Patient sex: M
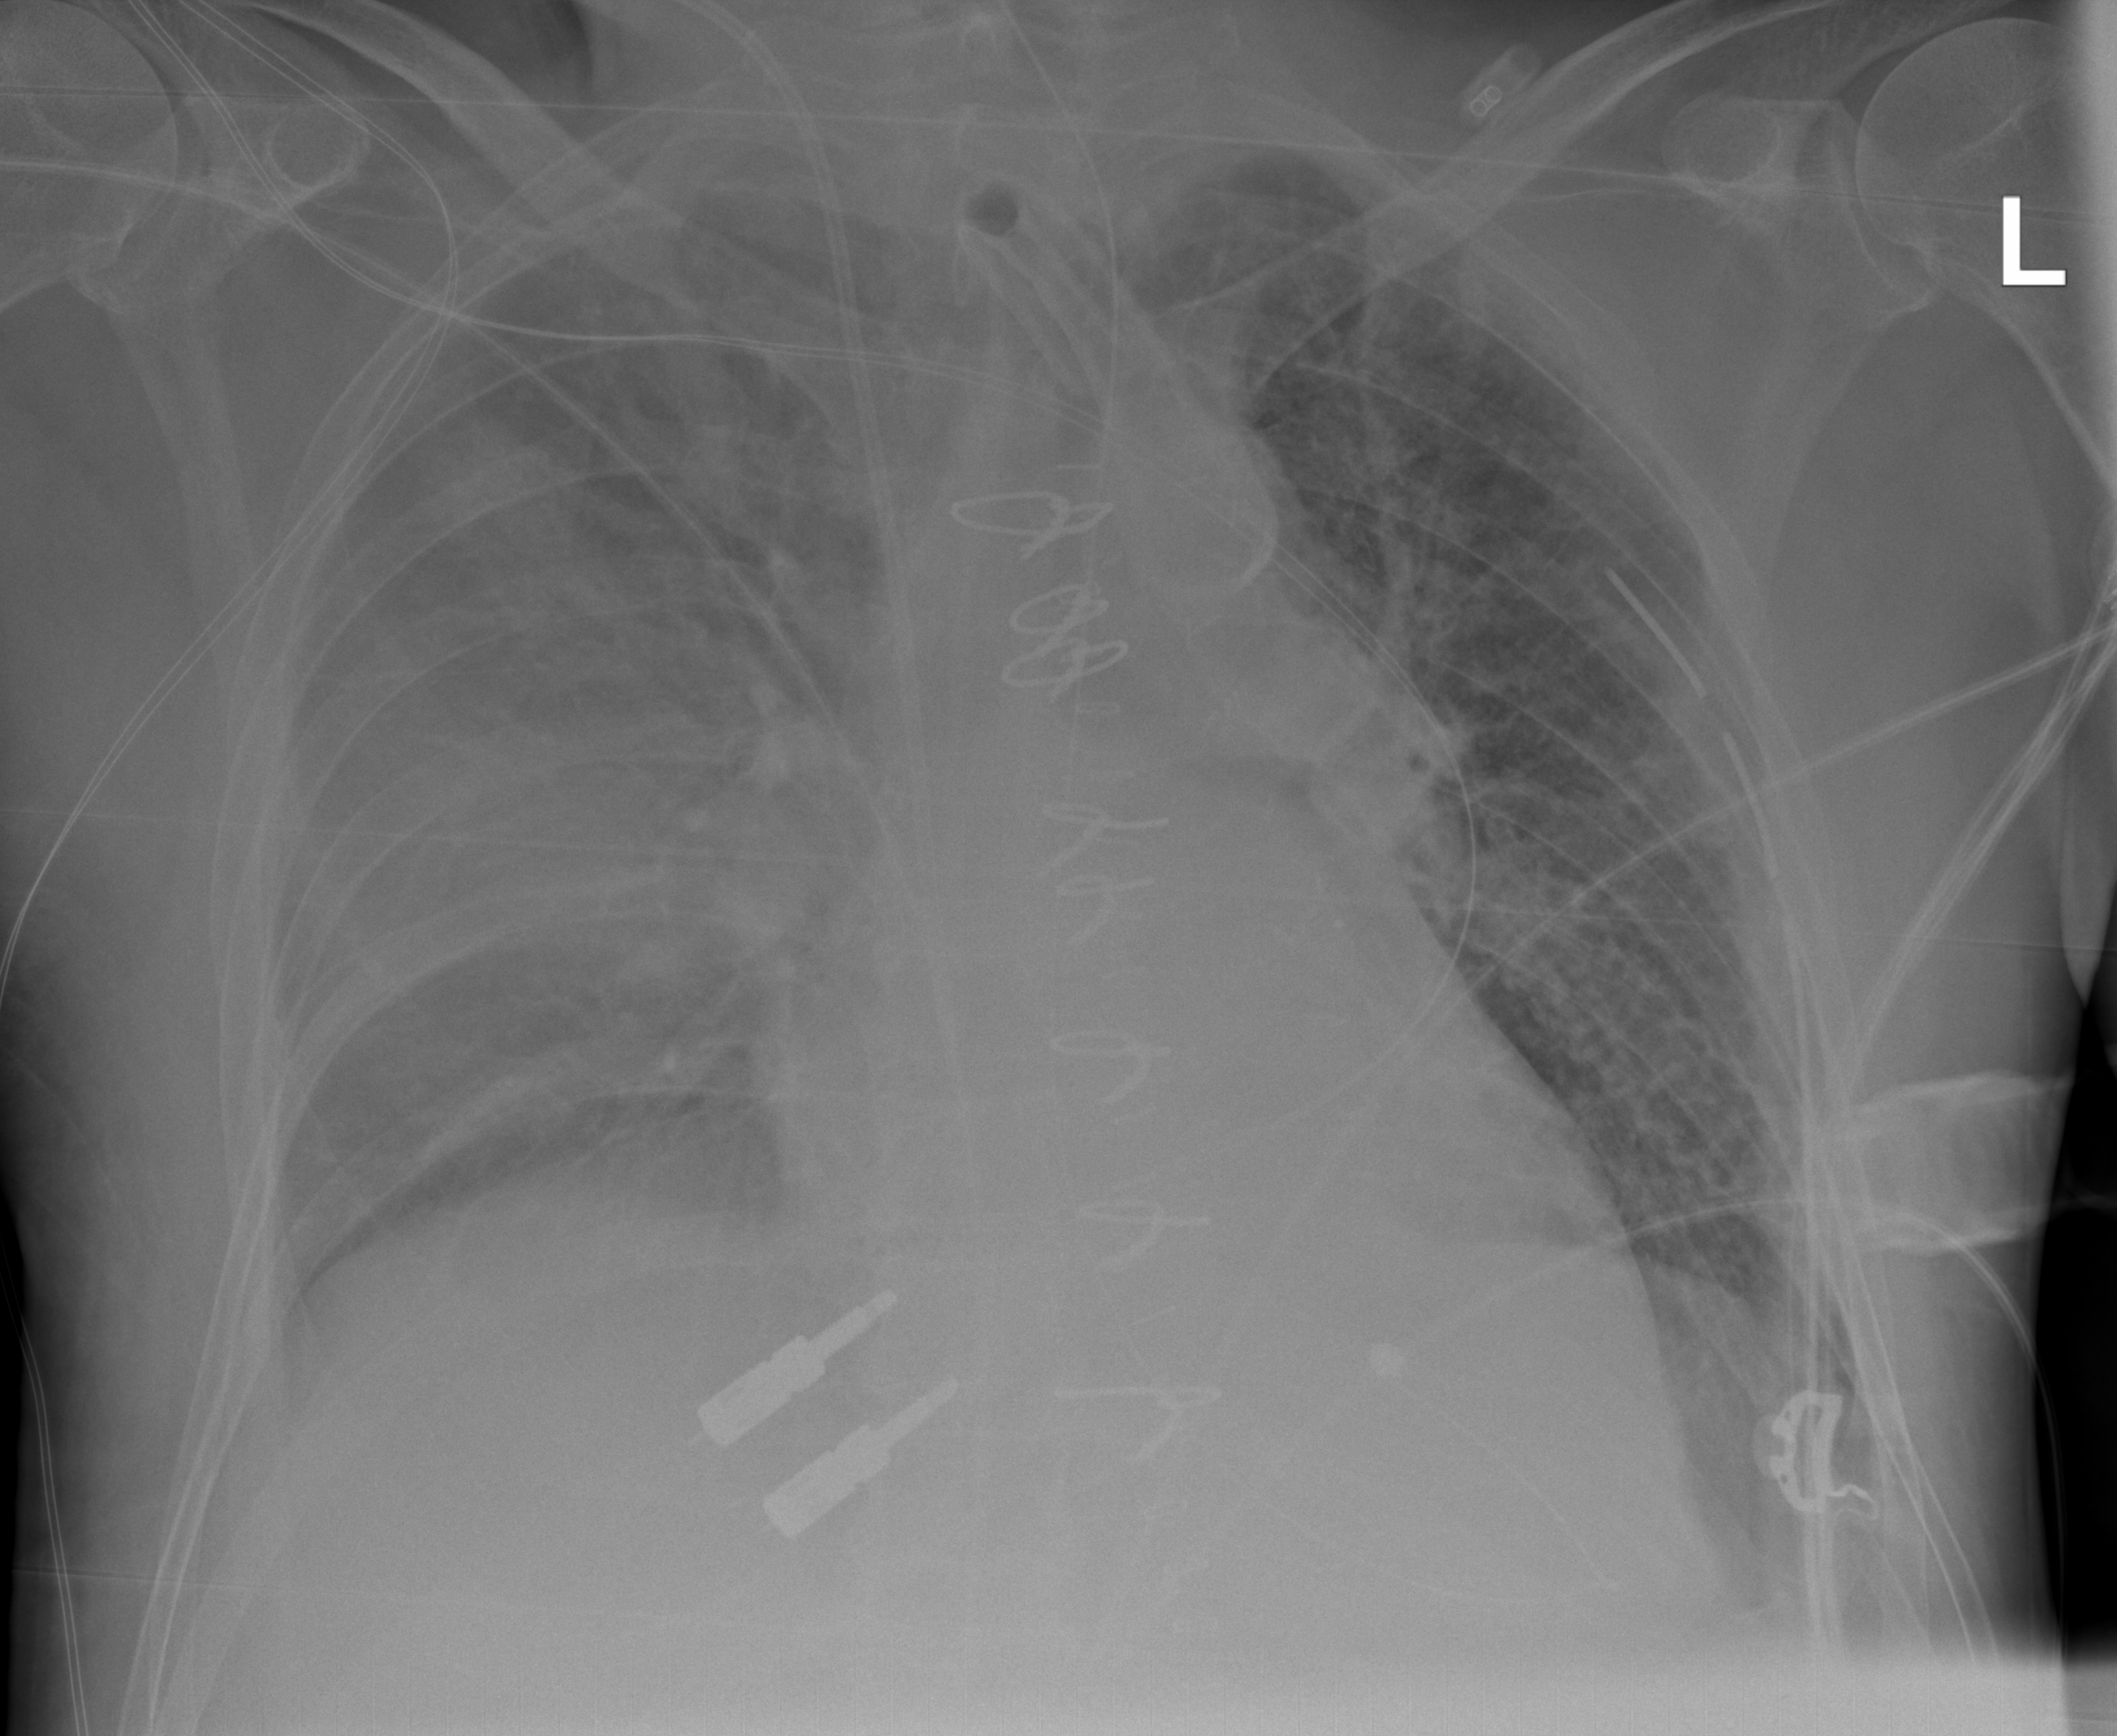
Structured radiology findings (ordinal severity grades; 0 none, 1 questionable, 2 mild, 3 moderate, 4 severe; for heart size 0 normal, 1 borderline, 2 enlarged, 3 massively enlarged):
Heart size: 0
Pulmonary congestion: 2
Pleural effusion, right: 2
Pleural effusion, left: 2
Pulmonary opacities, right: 3
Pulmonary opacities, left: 2
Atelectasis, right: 2
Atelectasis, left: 2